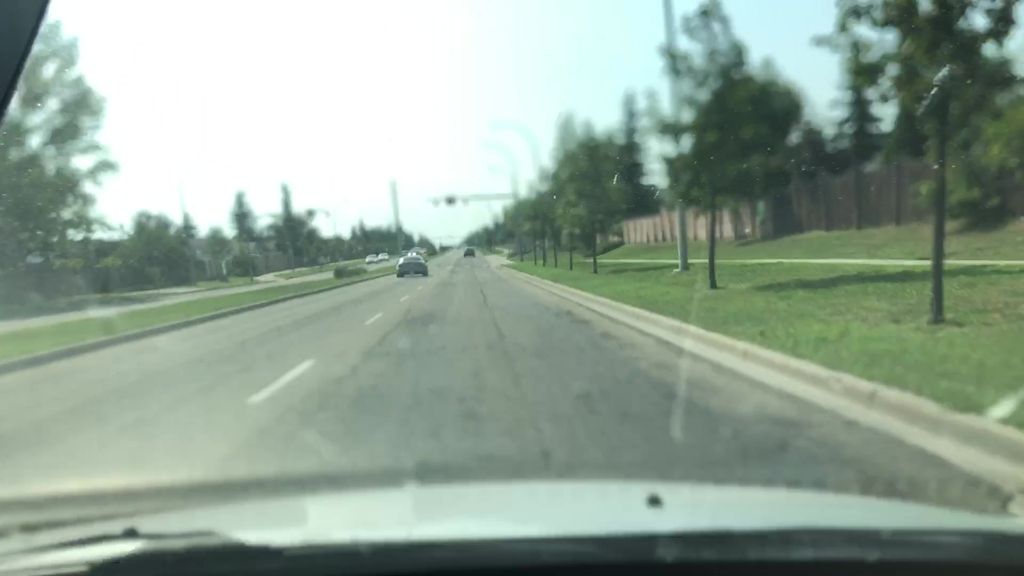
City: edmonton